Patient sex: M
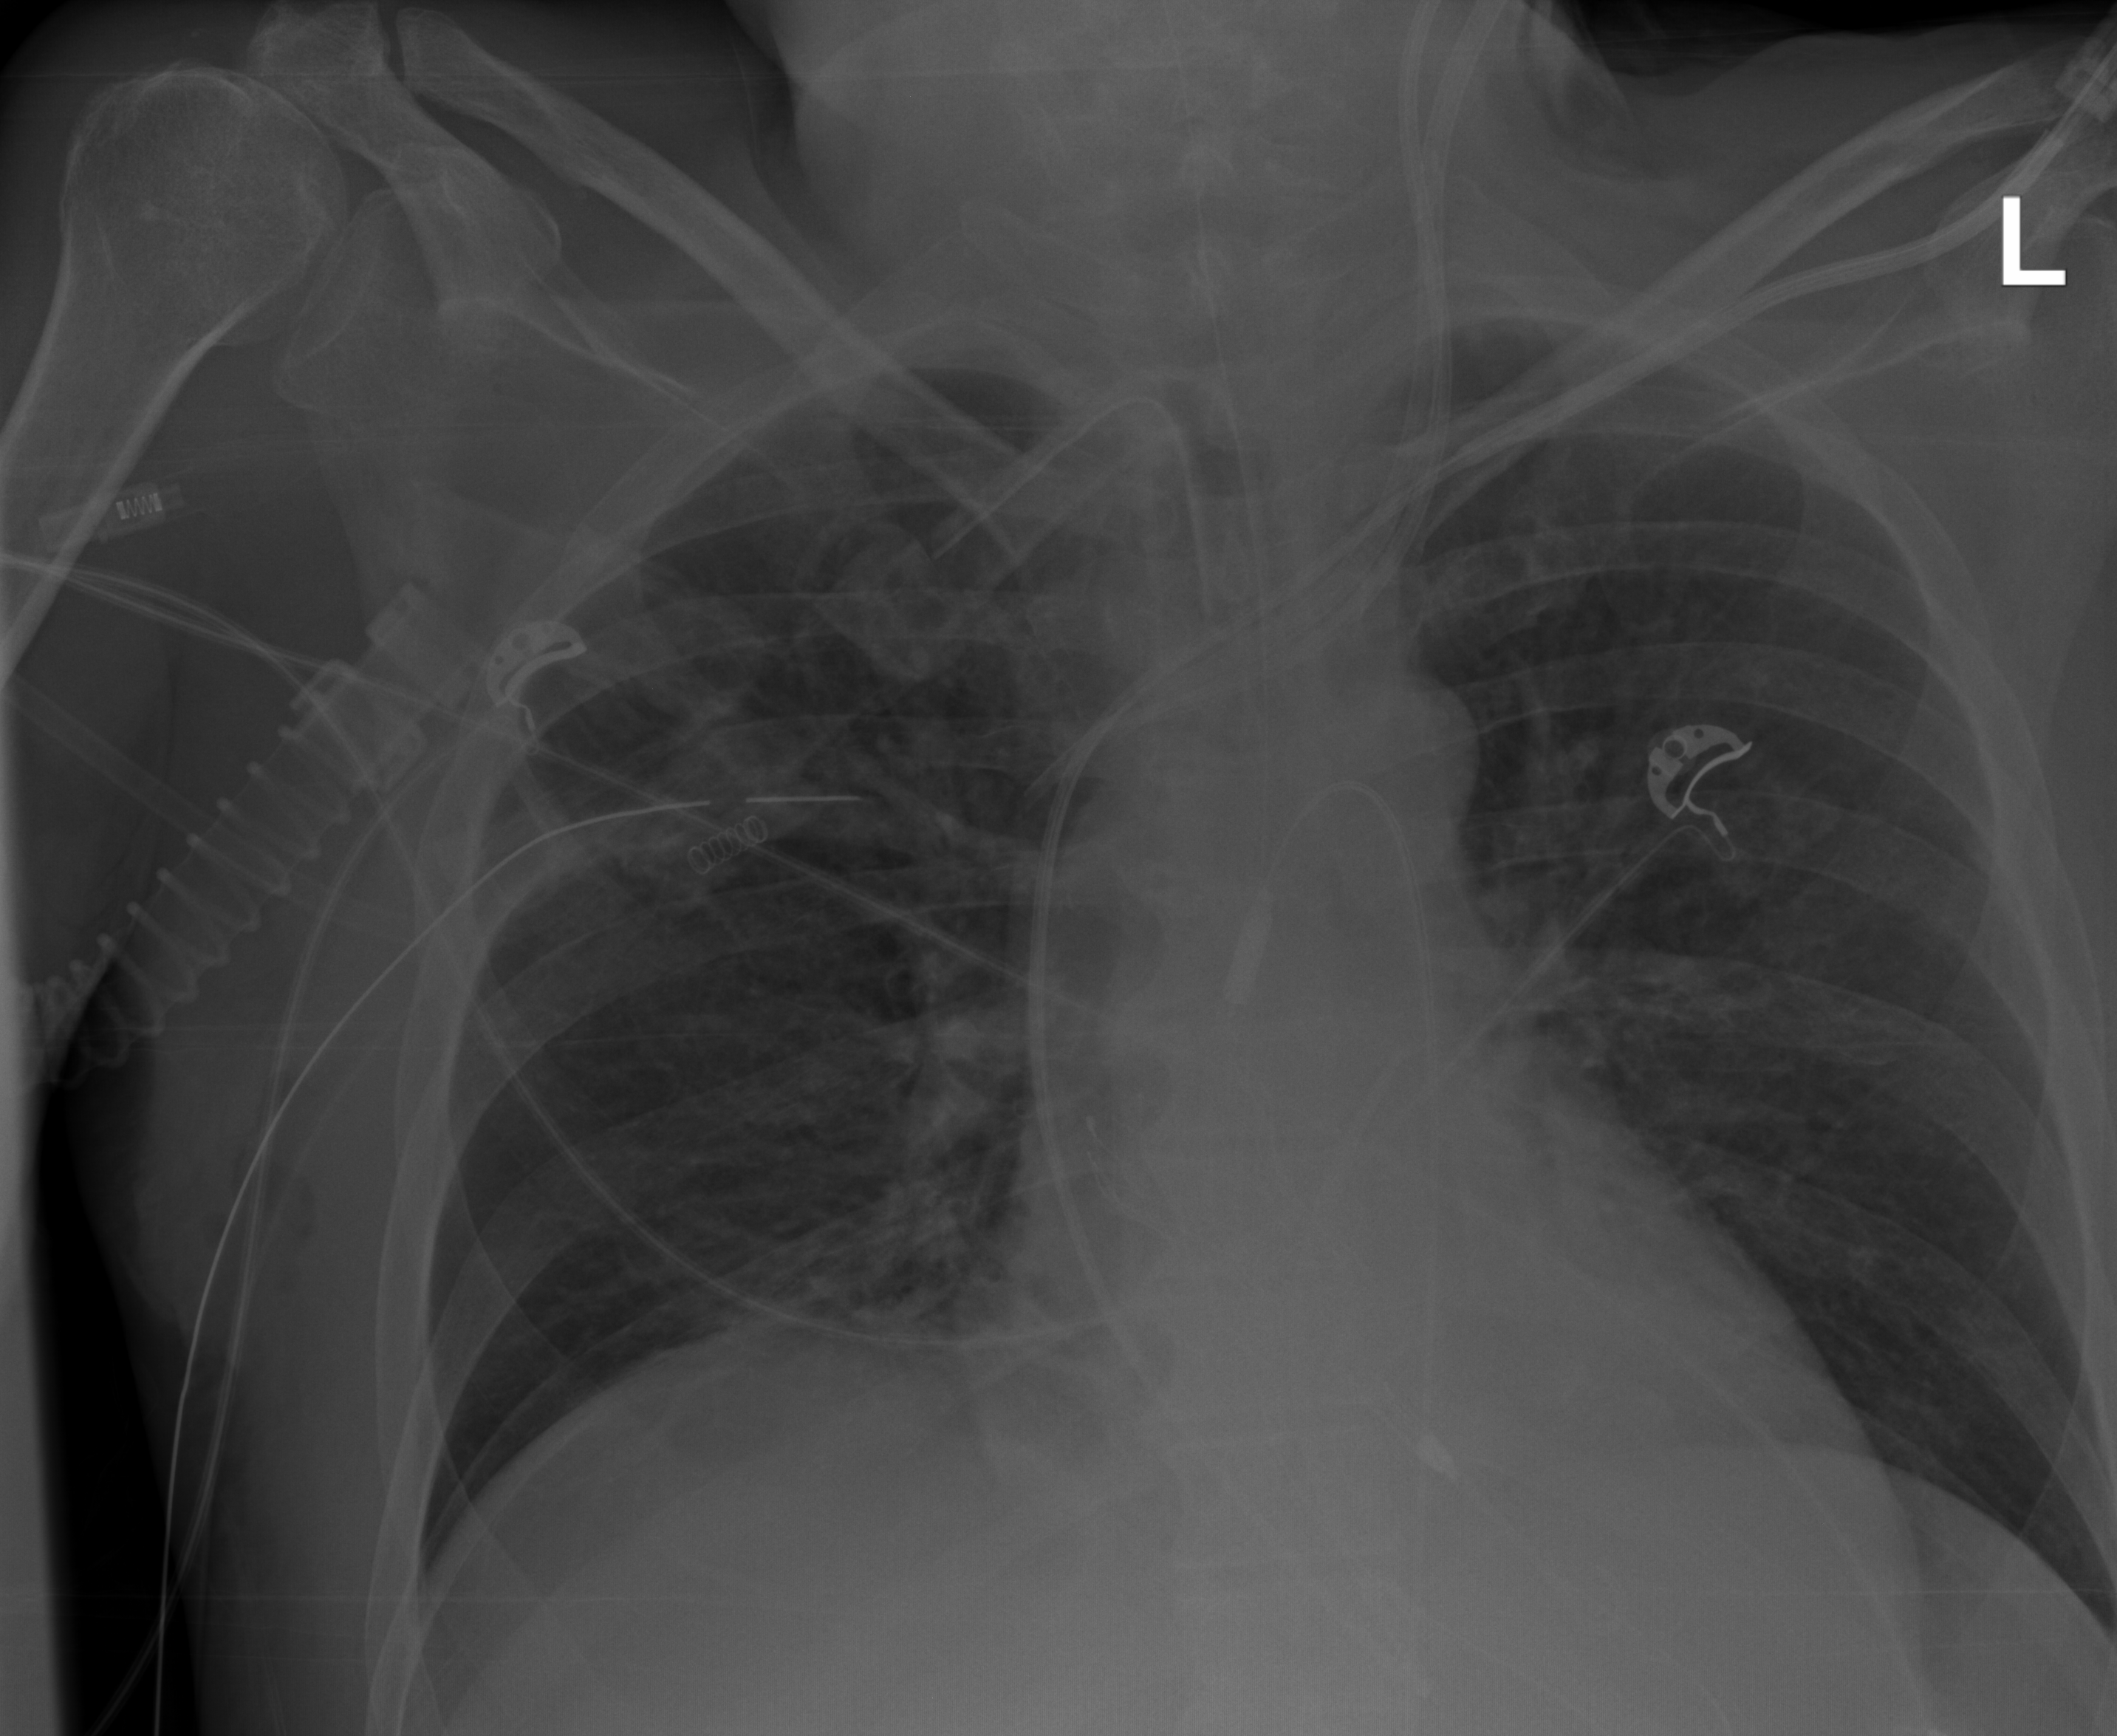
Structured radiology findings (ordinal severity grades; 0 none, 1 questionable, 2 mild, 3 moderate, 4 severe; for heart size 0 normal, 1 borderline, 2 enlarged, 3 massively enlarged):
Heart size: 1
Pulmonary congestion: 0
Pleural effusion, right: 0
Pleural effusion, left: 0
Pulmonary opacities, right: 0
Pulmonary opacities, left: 0
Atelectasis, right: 2
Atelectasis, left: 0